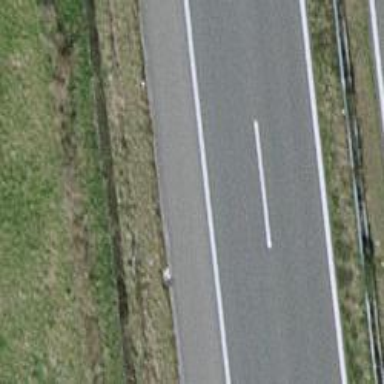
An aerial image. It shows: View of motorway.